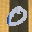
Label: 0